Question: I am trying to display grouped boxplot and combined boxplot into one plot. Take the 'iris' data for instance:
'''
data(iris)
p1 <- ggplot(iris, aes(x=Species, y=Sepal.Length)) +
geom_boxplot()
p1
'''

I am trying to compare overall distribution with distributions within each categories. So is there a way to display a boxplot of all samples on the left of these three grouped boxplots?
Thanks in advance.
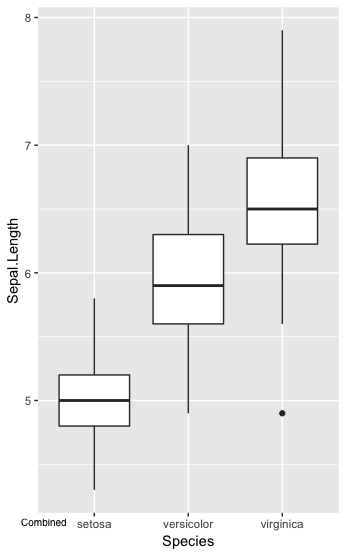
Answer: You can 'rbind' a new version of 'iris', where 'Species' equals '"All"' for all rows, to 'iris' before piping to 'ggplot'
'''
p1 <- iris %>%
rbind(iris %>% mutate(Species = 'All')) %>%
ggplot(aes(x = Species, y = Sepal.Length)) +
geom_boxplot()
'''